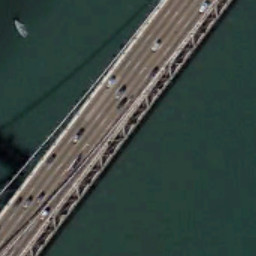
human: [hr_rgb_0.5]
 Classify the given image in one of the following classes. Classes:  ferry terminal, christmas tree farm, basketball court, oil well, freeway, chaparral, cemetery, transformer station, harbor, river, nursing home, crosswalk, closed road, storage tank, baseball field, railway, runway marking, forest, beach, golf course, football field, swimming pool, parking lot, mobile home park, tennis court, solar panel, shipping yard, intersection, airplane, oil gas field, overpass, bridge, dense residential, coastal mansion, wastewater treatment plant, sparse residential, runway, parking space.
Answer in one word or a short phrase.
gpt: bridge